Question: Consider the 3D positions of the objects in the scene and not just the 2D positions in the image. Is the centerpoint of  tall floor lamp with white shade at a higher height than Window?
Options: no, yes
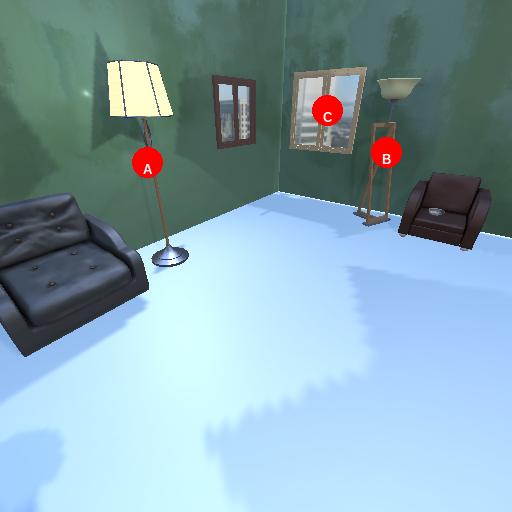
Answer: no